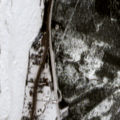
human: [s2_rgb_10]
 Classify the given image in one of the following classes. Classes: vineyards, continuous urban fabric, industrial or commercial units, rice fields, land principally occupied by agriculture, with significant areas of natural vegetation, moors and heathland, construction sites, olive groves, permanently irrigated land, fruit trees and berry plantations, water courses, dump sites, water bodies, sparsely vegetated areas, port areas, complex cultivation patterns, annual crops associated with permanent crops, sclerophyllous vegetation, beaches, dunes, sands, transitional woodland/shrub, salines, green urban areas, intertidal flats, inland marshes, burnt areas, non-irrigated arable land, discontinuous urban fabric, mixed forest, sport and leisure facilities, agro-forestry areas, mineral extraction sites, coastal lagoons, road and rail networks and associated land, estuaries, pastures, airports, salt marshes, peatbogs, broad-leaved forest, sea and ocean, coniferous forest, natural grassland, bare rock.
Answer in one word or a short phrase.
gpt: discontinuous urban fabric, coniferous forest, mixed forest, transitional woodland/shrub, water courses